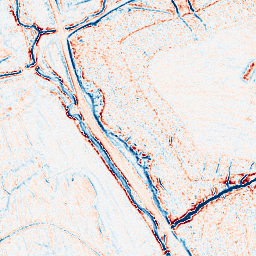
Category: multiscale
Decomposition family: dog_multiscale
Decomposition parameters: sigma_ratio: 1.4
n_scales: 3
base_sigma: 0.5
Upsampling method: quadratic
Upsampling parameters: scale: 4
Upsampling scale: 4